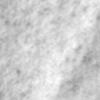
Label: no_change